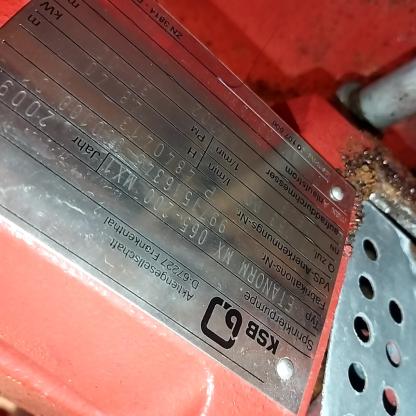
Klasa: tabliczka-znamionowa